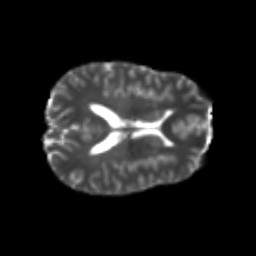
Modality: T2w
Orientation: axial
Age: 25
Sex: male
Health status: healthy
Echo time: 0.074 s